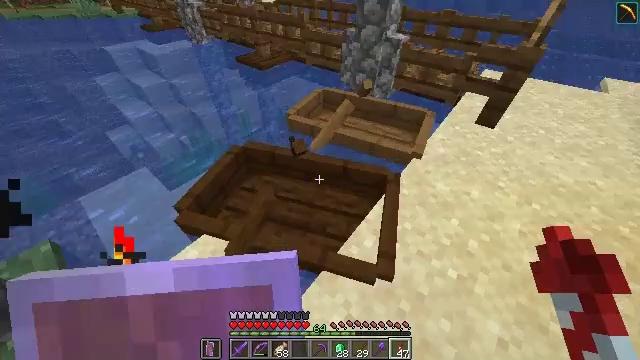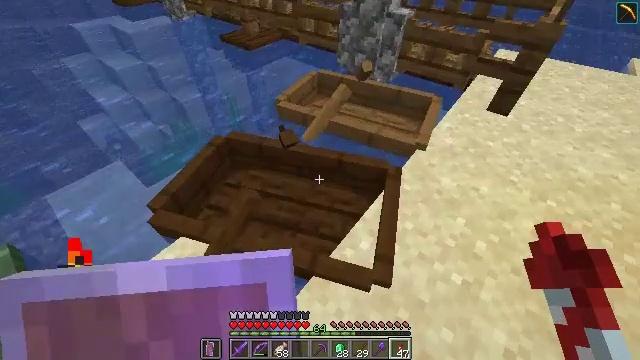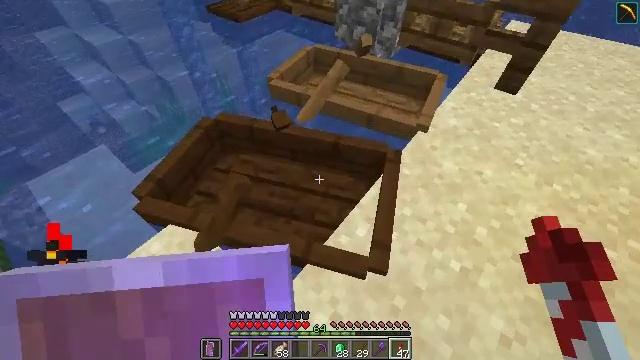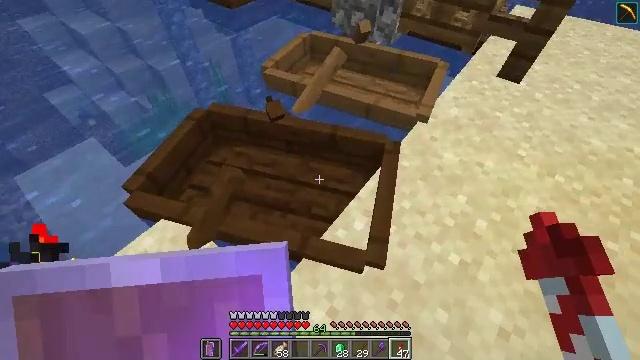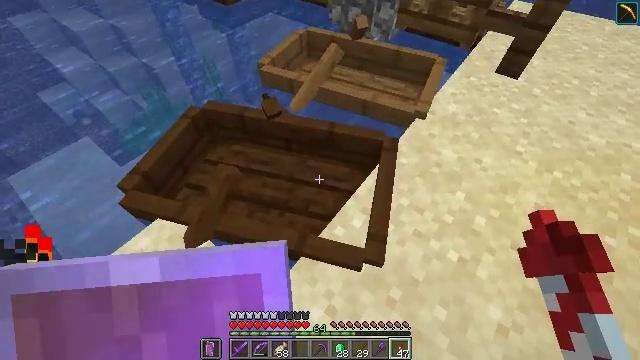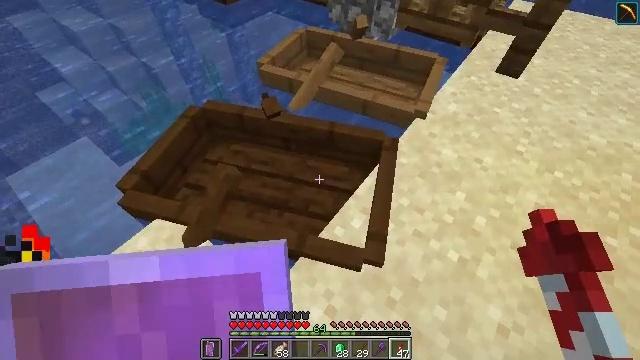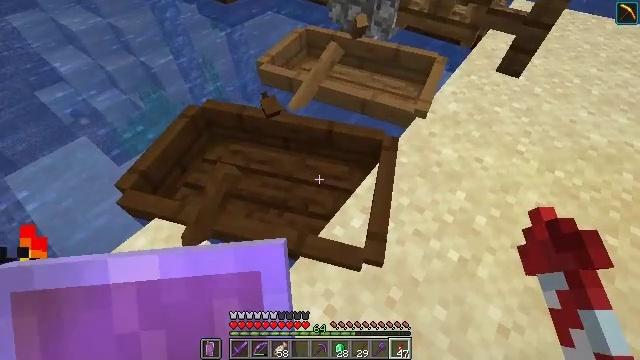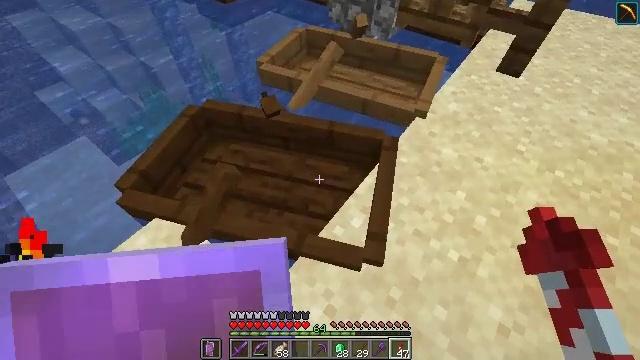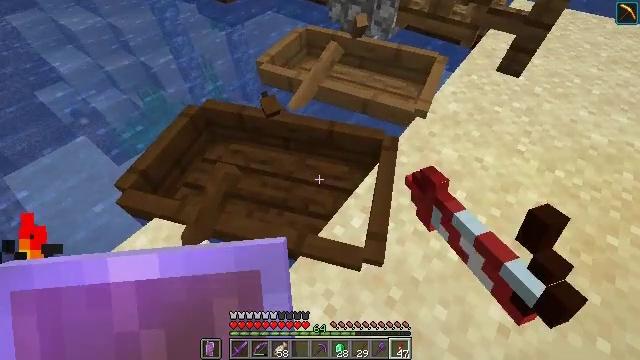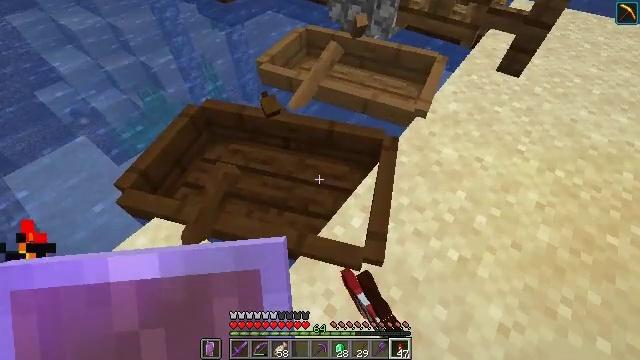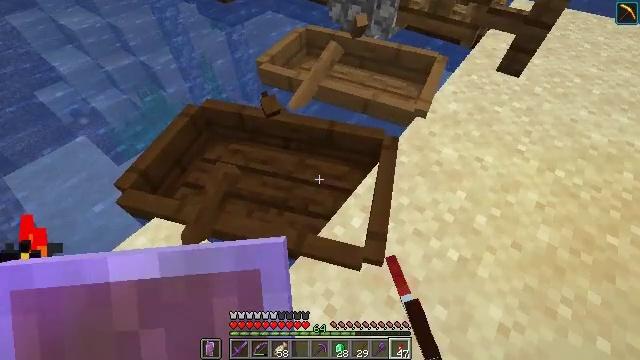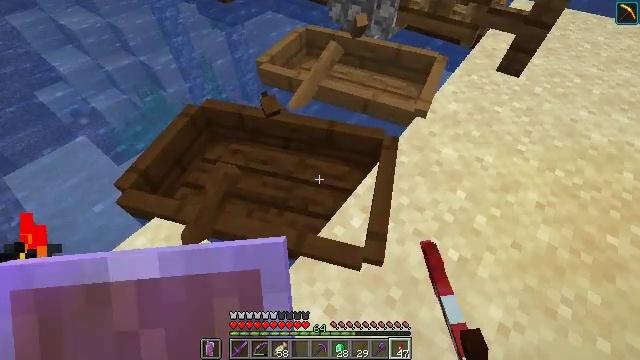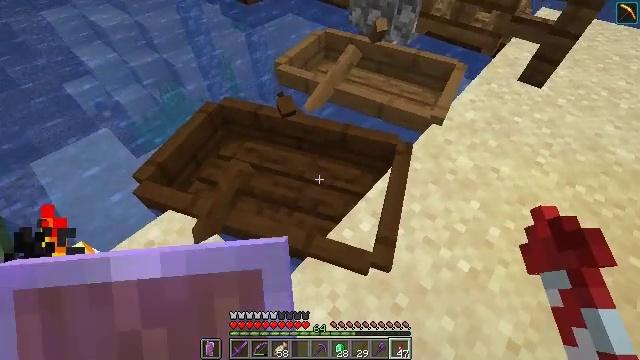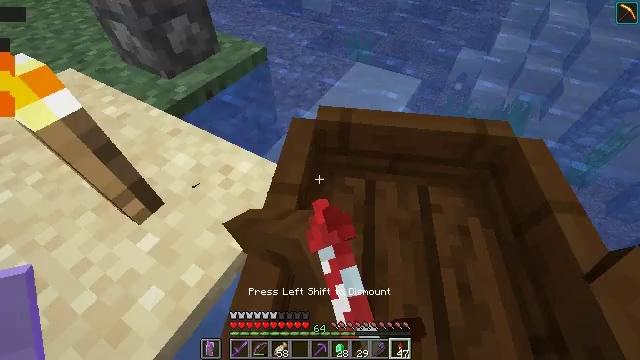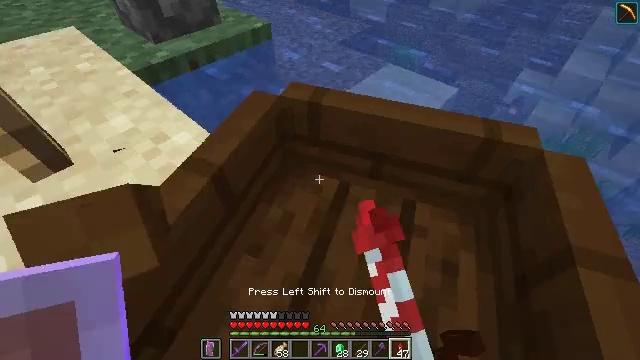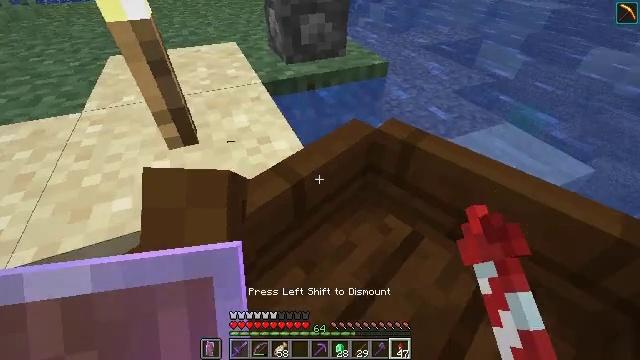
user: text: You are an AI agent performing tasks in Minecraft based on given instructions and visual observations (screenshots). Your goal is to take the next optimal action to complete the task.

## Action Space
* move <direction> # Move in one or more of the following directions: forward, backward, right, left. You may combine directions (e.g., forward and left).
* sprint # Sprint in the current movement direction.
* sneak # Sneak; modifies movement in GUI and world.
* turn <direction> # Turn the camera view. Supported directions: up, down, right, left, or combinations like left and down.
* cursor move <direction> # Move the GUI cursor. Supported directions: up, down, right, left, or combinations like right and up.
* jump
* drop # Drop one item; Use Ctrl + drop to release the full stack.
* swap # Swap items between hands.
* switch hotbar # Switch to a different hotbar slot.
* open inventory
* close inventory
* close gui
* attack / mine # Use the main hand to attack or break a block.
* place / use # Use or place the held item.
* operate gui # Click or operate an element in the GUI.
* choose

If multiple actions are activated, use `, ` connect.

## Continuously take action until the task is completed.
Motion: motion action
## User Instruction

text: Mine the blast furnace.
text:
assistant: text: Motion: turn down
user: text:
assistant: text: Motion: turn down
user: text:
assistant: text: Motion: turn down
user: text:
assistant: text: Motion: no_op
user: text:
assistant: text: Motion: no_op
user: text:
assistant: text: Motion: no_op
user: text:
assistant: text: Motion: use / place
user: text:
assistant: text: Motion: use / place
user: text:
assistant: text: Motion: no_op
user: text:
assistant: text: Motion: no_op
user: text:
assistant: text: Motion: no_op
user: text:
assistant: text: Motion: turn left
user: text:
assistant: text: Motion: turn left
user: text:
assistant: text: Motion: turn left and up
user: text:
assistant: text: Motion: turn left and up
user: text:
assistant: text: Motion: turn left and up
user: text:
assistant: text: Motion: no_op
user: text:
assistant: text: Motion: move forward
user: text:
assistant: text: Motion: move forward
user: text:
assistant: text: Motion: move forward
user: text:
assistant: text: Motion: move forward, turn right
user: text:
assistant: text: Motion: move forward, turn right and up
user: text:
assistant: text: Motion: move forward, turn right and up
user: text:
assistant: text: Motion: move forward
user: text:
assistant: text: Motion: move forward
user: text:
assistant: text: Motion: move forward
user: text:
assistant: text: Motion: move forward
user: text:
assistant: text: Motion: move forward
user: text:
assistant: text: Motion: move forward, sprint
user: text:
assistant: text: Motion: move forward, sprint, turn up